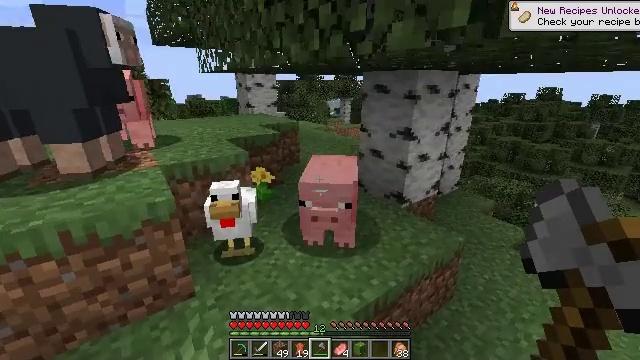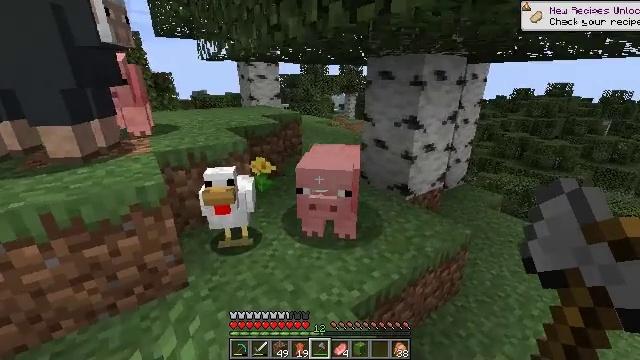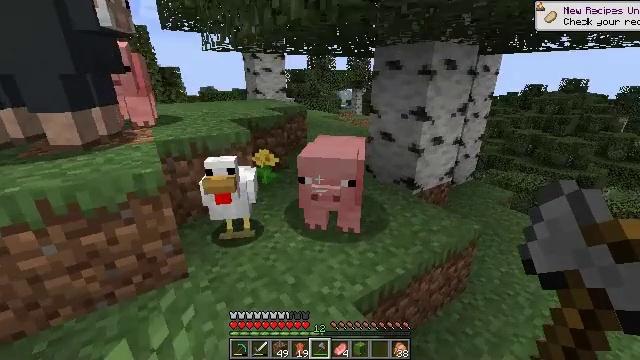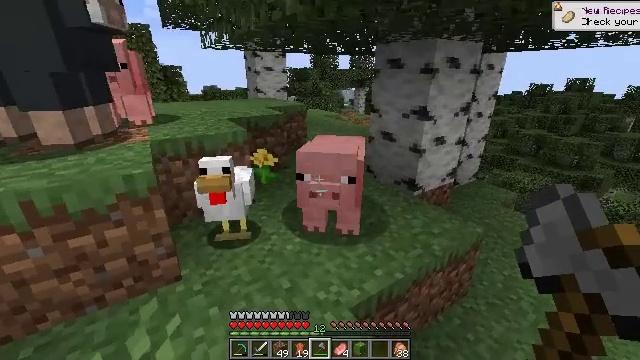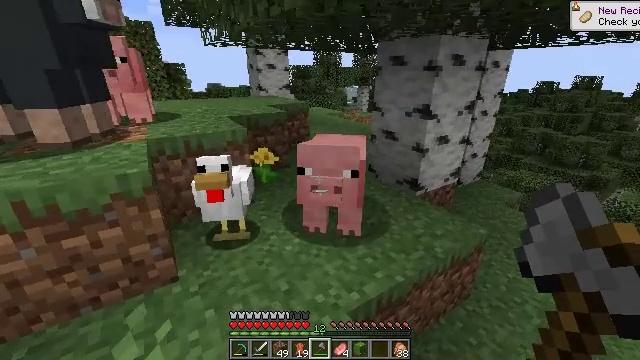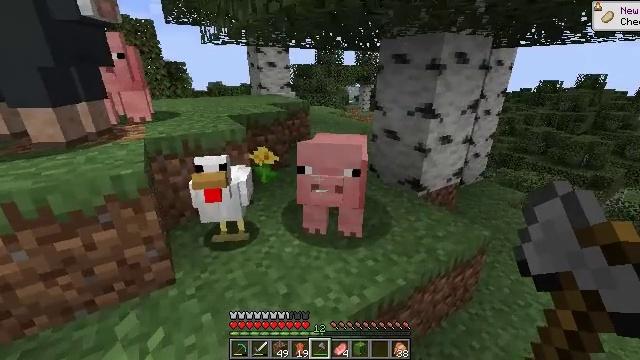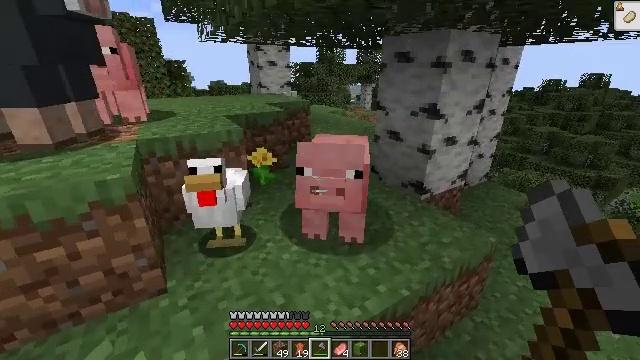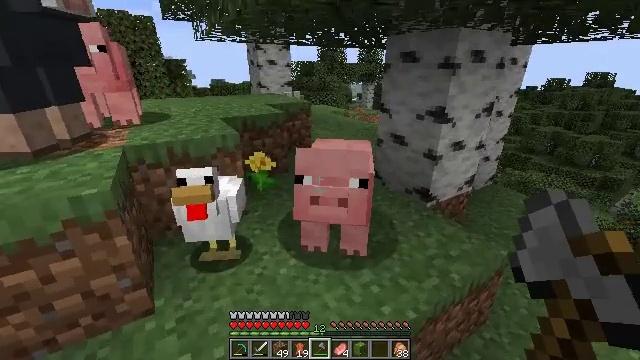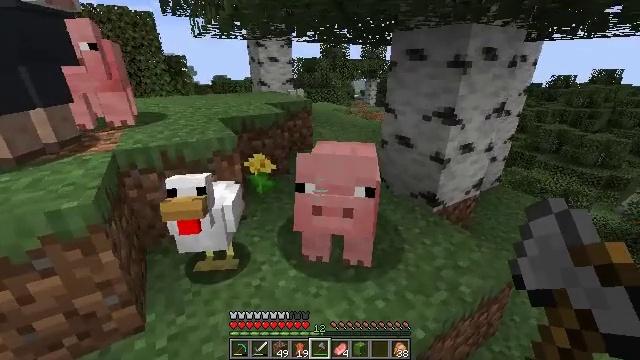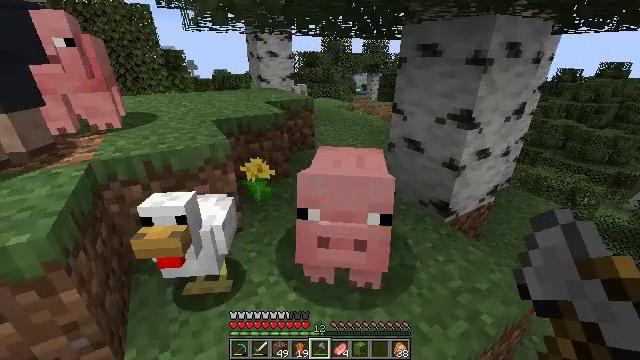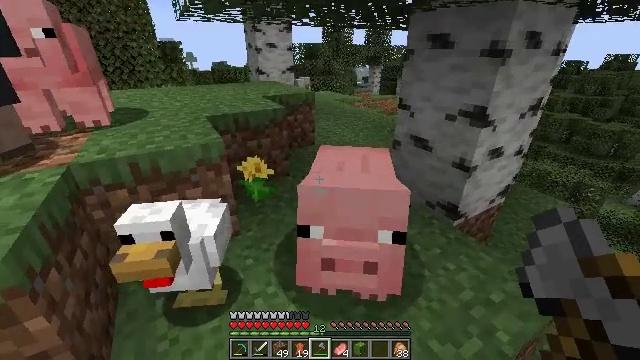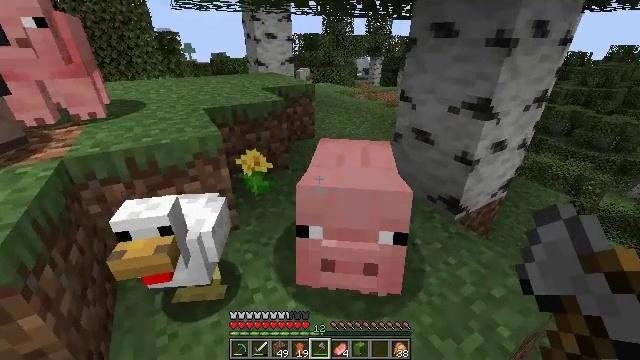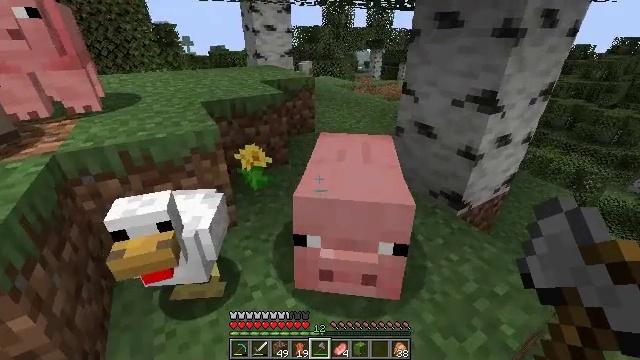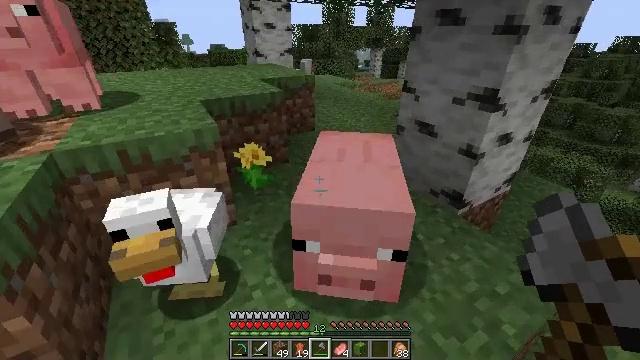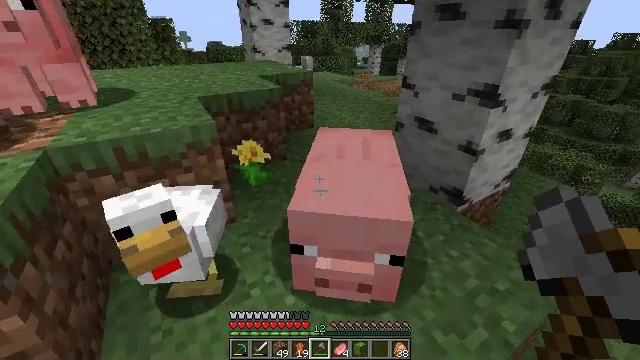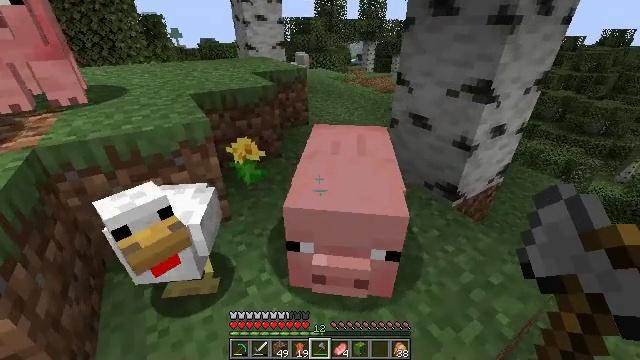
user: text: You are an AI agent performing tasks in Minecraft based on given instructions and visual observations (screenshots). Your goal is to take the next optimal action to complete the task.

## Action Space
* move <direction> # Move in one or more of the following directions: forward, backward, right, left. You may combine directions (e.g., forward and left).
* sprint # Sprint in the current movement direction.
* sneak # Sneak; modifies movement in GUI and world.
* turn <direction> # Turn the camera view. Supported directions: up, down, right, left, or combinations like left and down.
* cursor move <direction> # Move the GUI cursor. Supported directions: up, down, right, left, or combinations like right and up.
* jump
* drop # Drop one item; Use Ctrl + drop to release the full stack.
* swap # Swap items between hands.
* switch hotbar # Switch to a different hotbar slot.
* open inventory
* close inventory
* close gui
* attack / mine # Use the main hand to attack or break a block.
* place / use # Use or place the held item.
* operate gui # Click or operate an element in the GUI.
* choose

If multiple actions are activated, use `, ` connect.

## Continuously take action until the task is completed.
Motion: motion action
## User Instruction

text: Gather birch leaves using hands or shears.
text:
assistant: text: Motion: turn left
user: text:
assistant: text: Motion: turn left
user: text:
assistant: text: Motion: no_op
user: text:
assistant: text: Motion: no_op
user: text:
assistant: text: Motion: move forward
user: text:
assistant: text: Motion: move forward
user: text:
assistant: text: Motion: move forward
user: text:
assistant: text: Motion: move forward
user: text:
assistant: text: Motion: move forward, turn down
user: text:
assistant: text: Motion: turn down
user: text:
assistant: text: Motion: turn down
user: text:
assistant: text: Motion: turn down
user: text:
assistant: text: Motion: no_op
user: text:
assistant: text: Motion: no_op
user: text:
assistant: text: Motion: turn right
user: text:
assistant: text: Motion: turn right and down, jump
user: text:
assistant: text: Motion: turn right and down, jump
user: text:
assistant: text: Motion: turn right, jump
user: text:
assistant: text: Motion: jump
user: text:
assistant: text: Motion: jump
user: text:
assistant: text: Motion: jump
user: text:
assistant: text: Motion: jump
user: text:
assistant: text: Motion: jump
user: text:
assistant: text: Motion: jump
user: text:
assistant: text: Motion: jump
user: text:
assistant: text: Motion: jump
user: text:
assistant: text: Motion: jump
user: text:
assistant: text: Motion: no_op
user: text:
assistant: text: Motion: no_op
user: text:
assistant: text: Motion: no_op